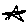
Label: star